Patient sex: M
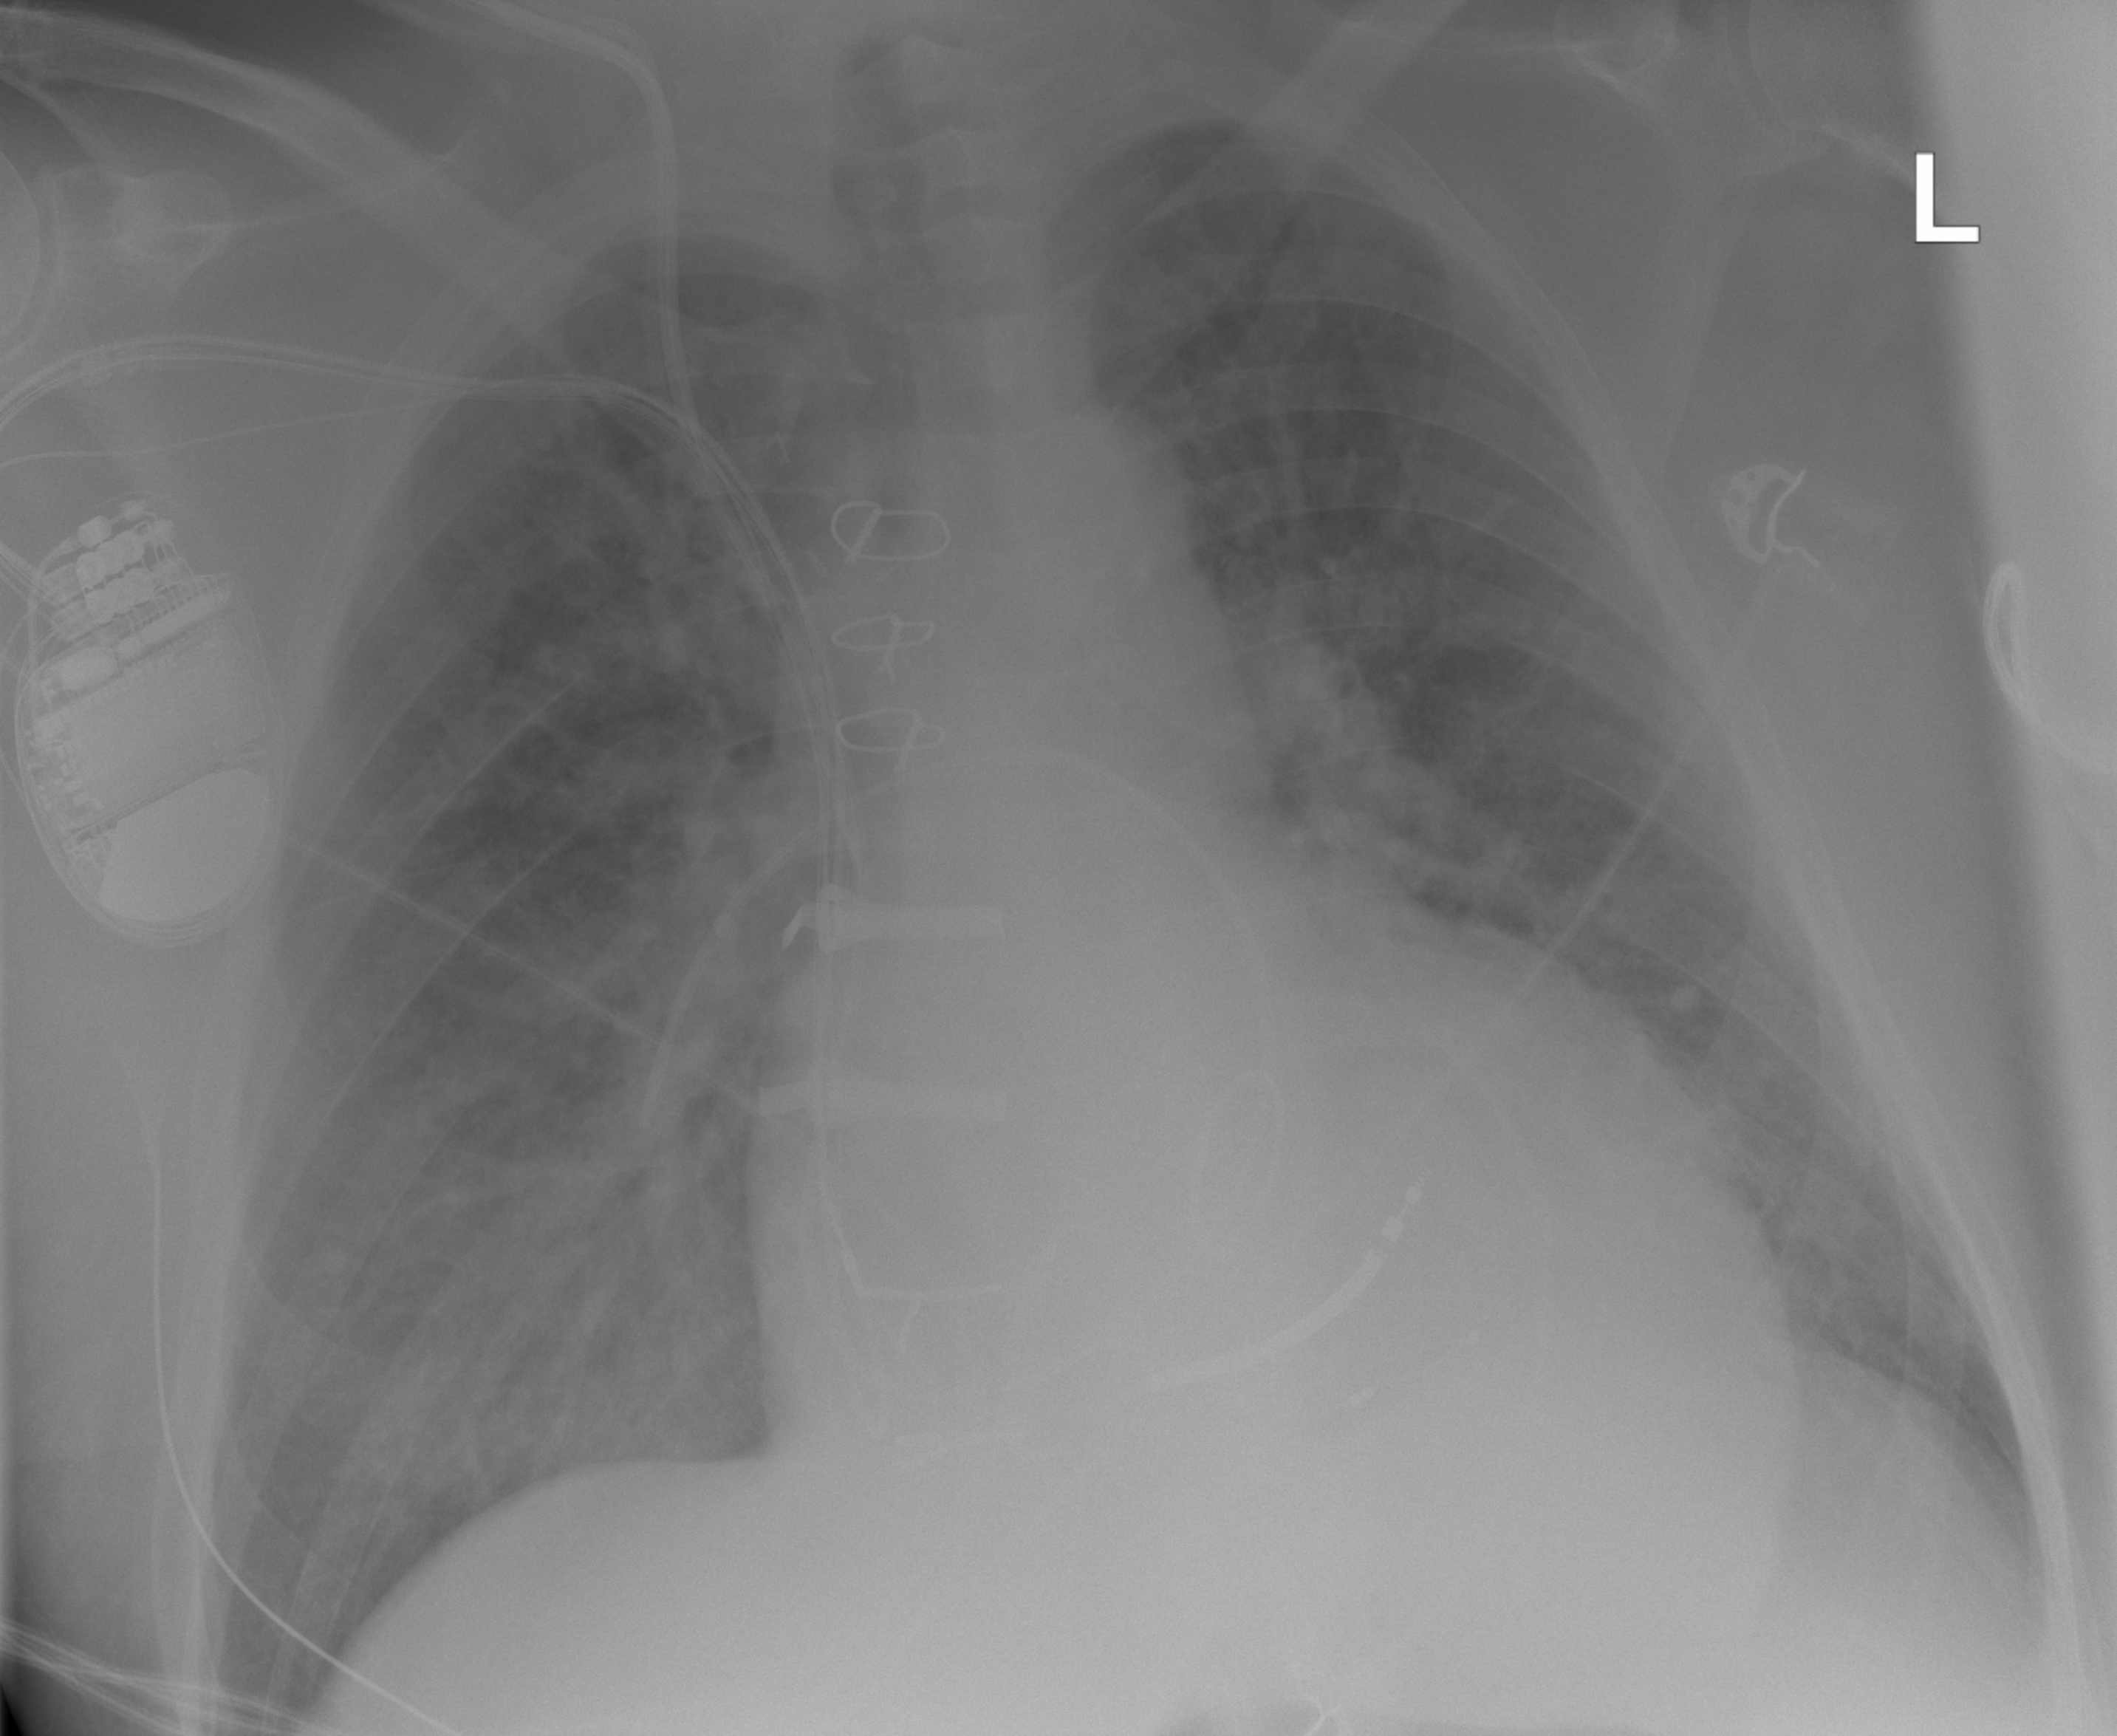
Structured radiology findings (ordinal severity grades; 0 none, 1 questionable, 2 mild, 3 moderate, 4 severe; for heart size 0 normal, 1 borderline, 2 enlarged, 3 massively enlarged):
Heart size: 3
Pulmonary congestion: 2
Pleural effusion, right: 0
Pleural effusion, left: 0
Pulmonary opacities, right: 2
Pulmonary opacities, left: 0
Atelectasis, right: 0
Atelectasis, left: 0